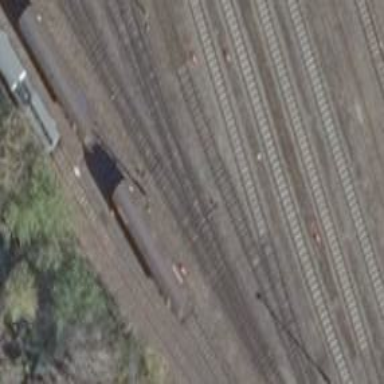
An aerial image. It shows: Railway yard.